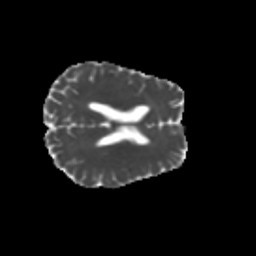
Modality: MD
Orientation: axial
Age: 29
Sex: male
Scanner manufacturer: siemens
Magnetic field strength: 3 T
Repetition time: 1.8 s
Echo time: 0.07 s